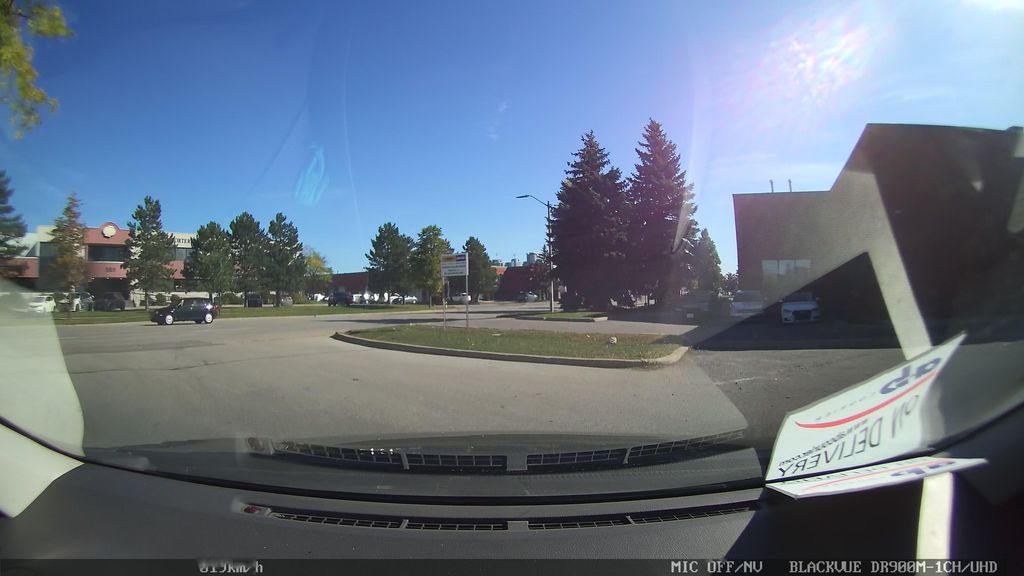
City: toronto